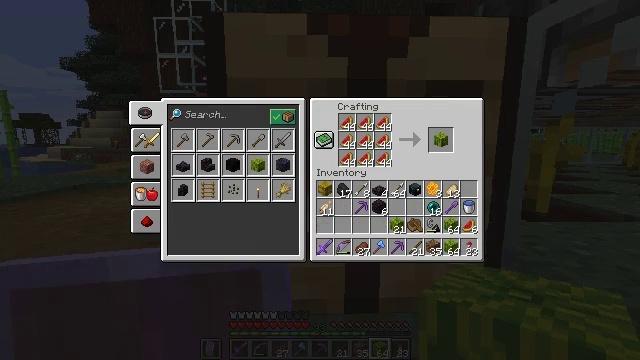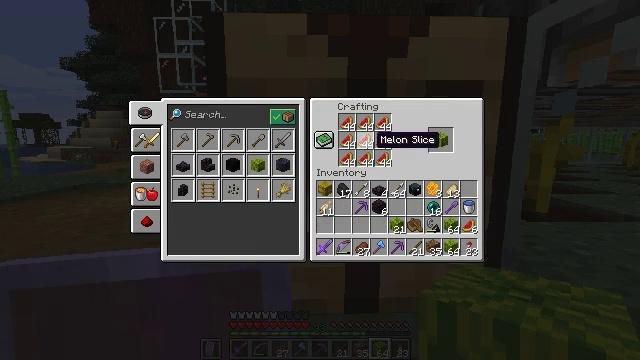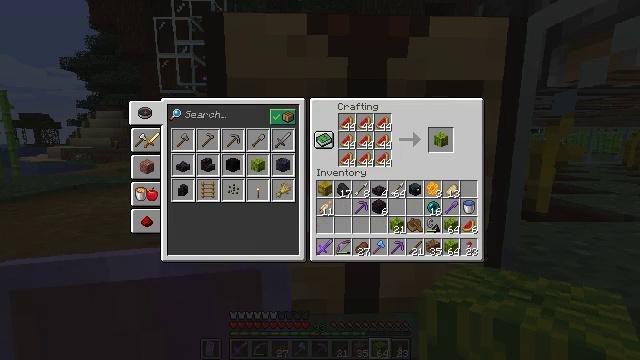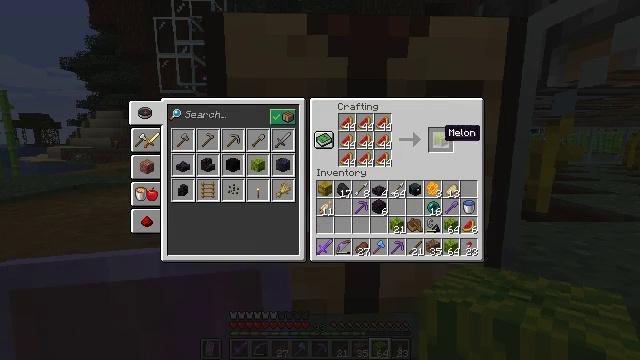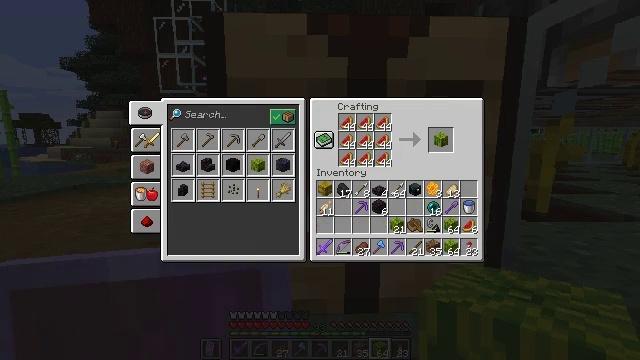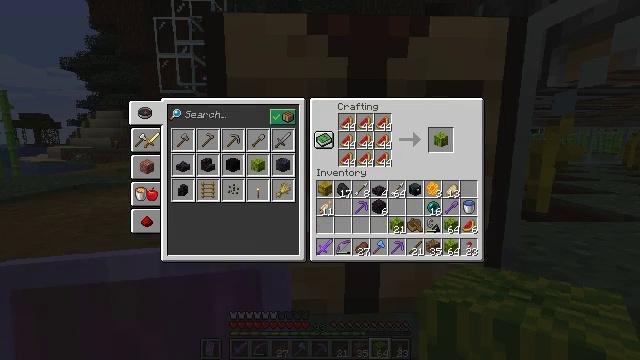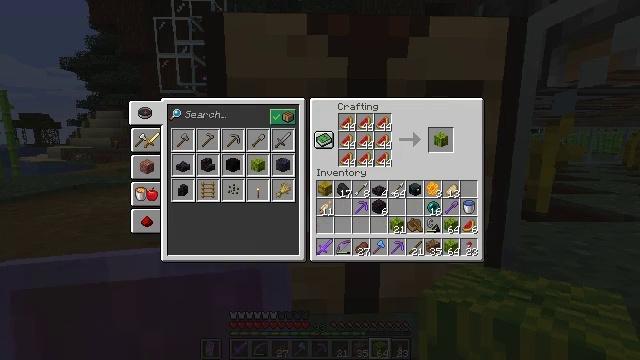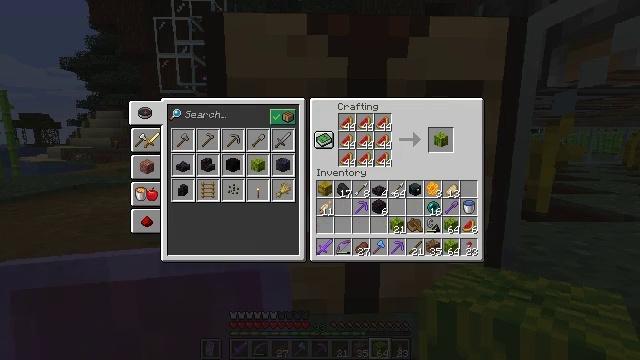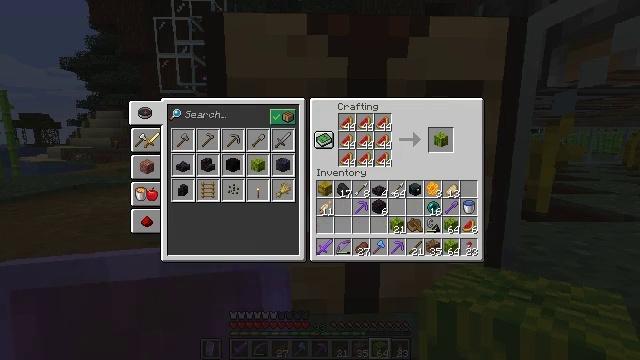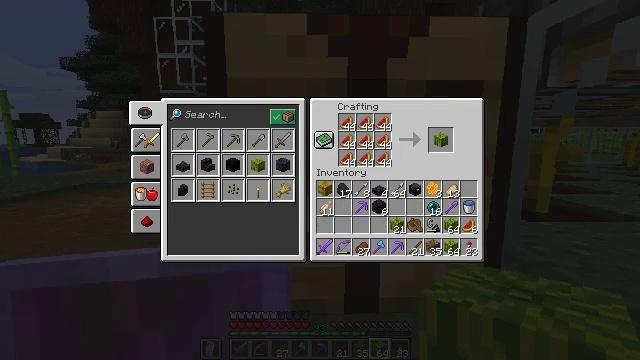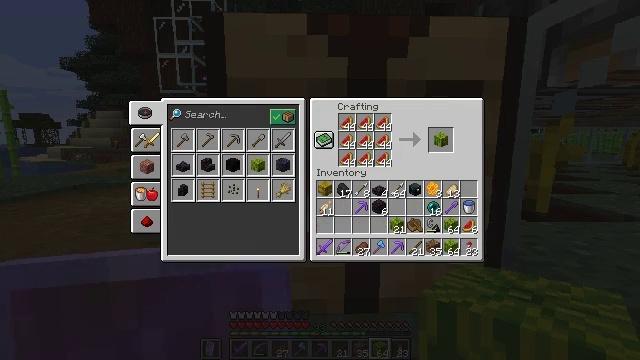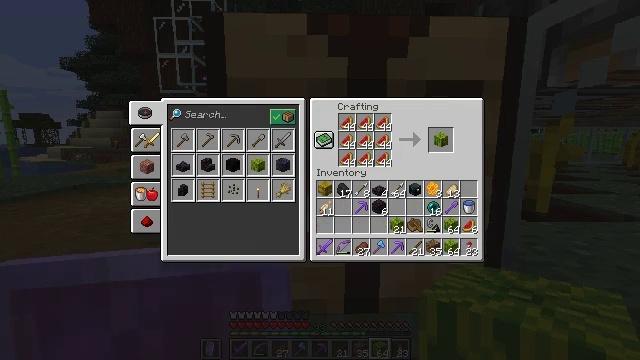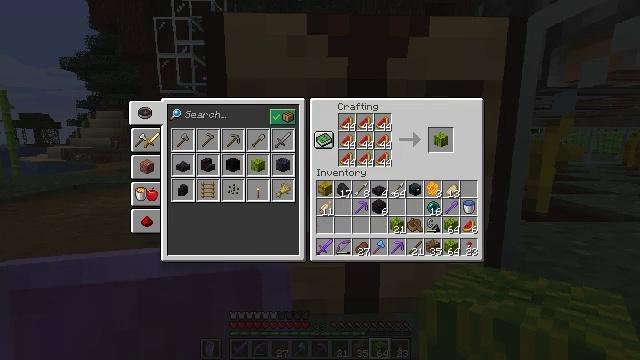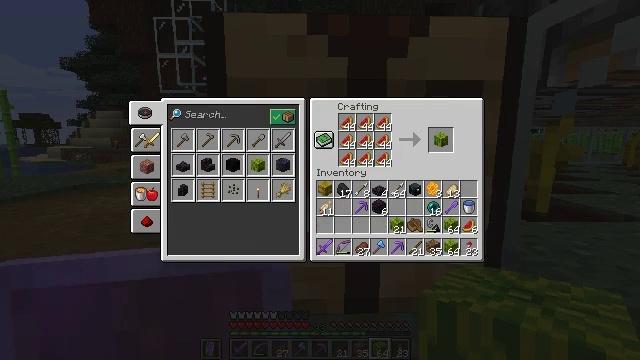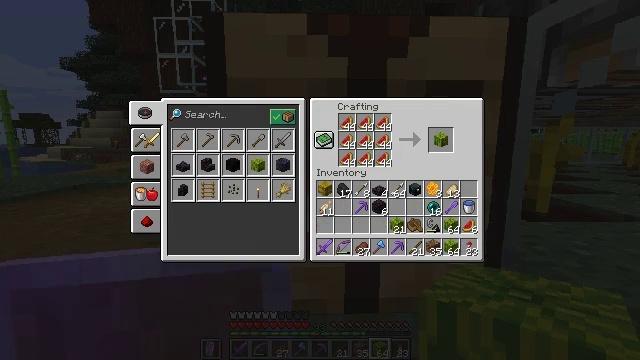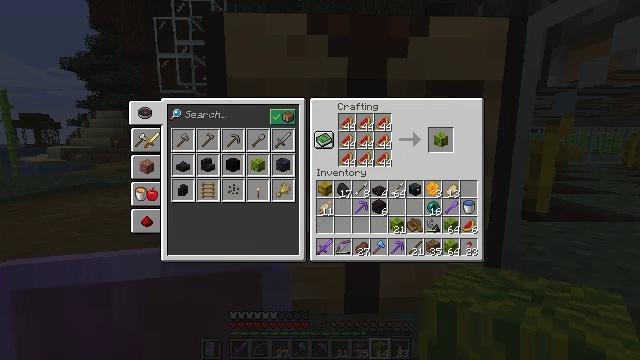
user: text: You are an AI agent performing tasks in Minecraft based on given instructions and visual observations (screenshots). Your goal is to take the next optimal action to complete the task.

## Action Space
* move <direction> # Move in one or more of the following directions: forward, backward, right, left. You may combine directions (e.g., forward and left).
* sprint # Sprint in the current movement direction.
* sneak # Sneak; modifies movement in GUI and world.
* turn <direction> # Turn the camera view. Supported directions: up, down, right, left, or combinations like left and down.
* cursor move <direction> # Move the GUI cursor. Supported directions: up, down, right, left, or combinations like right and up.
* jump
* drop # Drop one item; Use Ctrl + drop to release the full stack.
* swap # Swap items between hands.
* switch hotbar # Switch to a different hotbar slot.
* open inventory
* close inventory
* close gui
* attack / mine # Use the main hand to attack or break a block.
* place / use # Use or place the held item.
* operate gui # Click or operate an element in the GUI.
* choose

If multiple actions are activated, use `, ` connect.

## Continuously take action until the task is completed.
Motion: motion action
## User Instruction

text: Craft a melon with melon slices.
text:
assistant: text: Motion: sneak, turn right and up
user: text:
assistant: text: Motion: sneak, turn right
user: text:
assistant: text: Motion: sneak, turn right
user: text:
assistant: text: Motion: sneak, turn right
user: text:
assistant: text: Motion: sneak, turn right
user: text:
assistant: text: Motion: sneak, turn right
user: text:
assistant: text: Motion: sneak
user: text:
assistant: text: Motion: sneak
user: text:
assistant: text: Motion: sneak
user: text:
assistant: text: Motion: sneak
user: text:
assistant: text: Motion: sneak
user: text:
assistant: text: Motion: sneak, turn left
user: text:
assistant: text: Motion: sneak, turn left
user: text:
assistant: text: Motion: sneak
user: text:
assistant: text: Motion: sneak
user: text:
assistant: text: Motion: sneak
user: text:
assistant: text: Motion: sneak
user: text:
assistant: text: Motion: sneak
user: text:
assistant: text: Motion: sneak
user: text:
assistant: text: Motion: sneak
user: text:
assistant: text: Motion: sneak
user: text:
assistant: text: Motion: sneak, attack / mine
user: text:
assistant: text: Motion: sneak, attack / mine
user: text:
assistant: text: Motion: sneak, attack / mine
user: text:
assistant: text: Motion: sneak, attack / mine
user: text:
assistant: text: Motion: sneak, attack / mine
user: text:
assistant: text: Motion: sneak, attack / mine